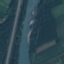
Label: River